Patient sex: M
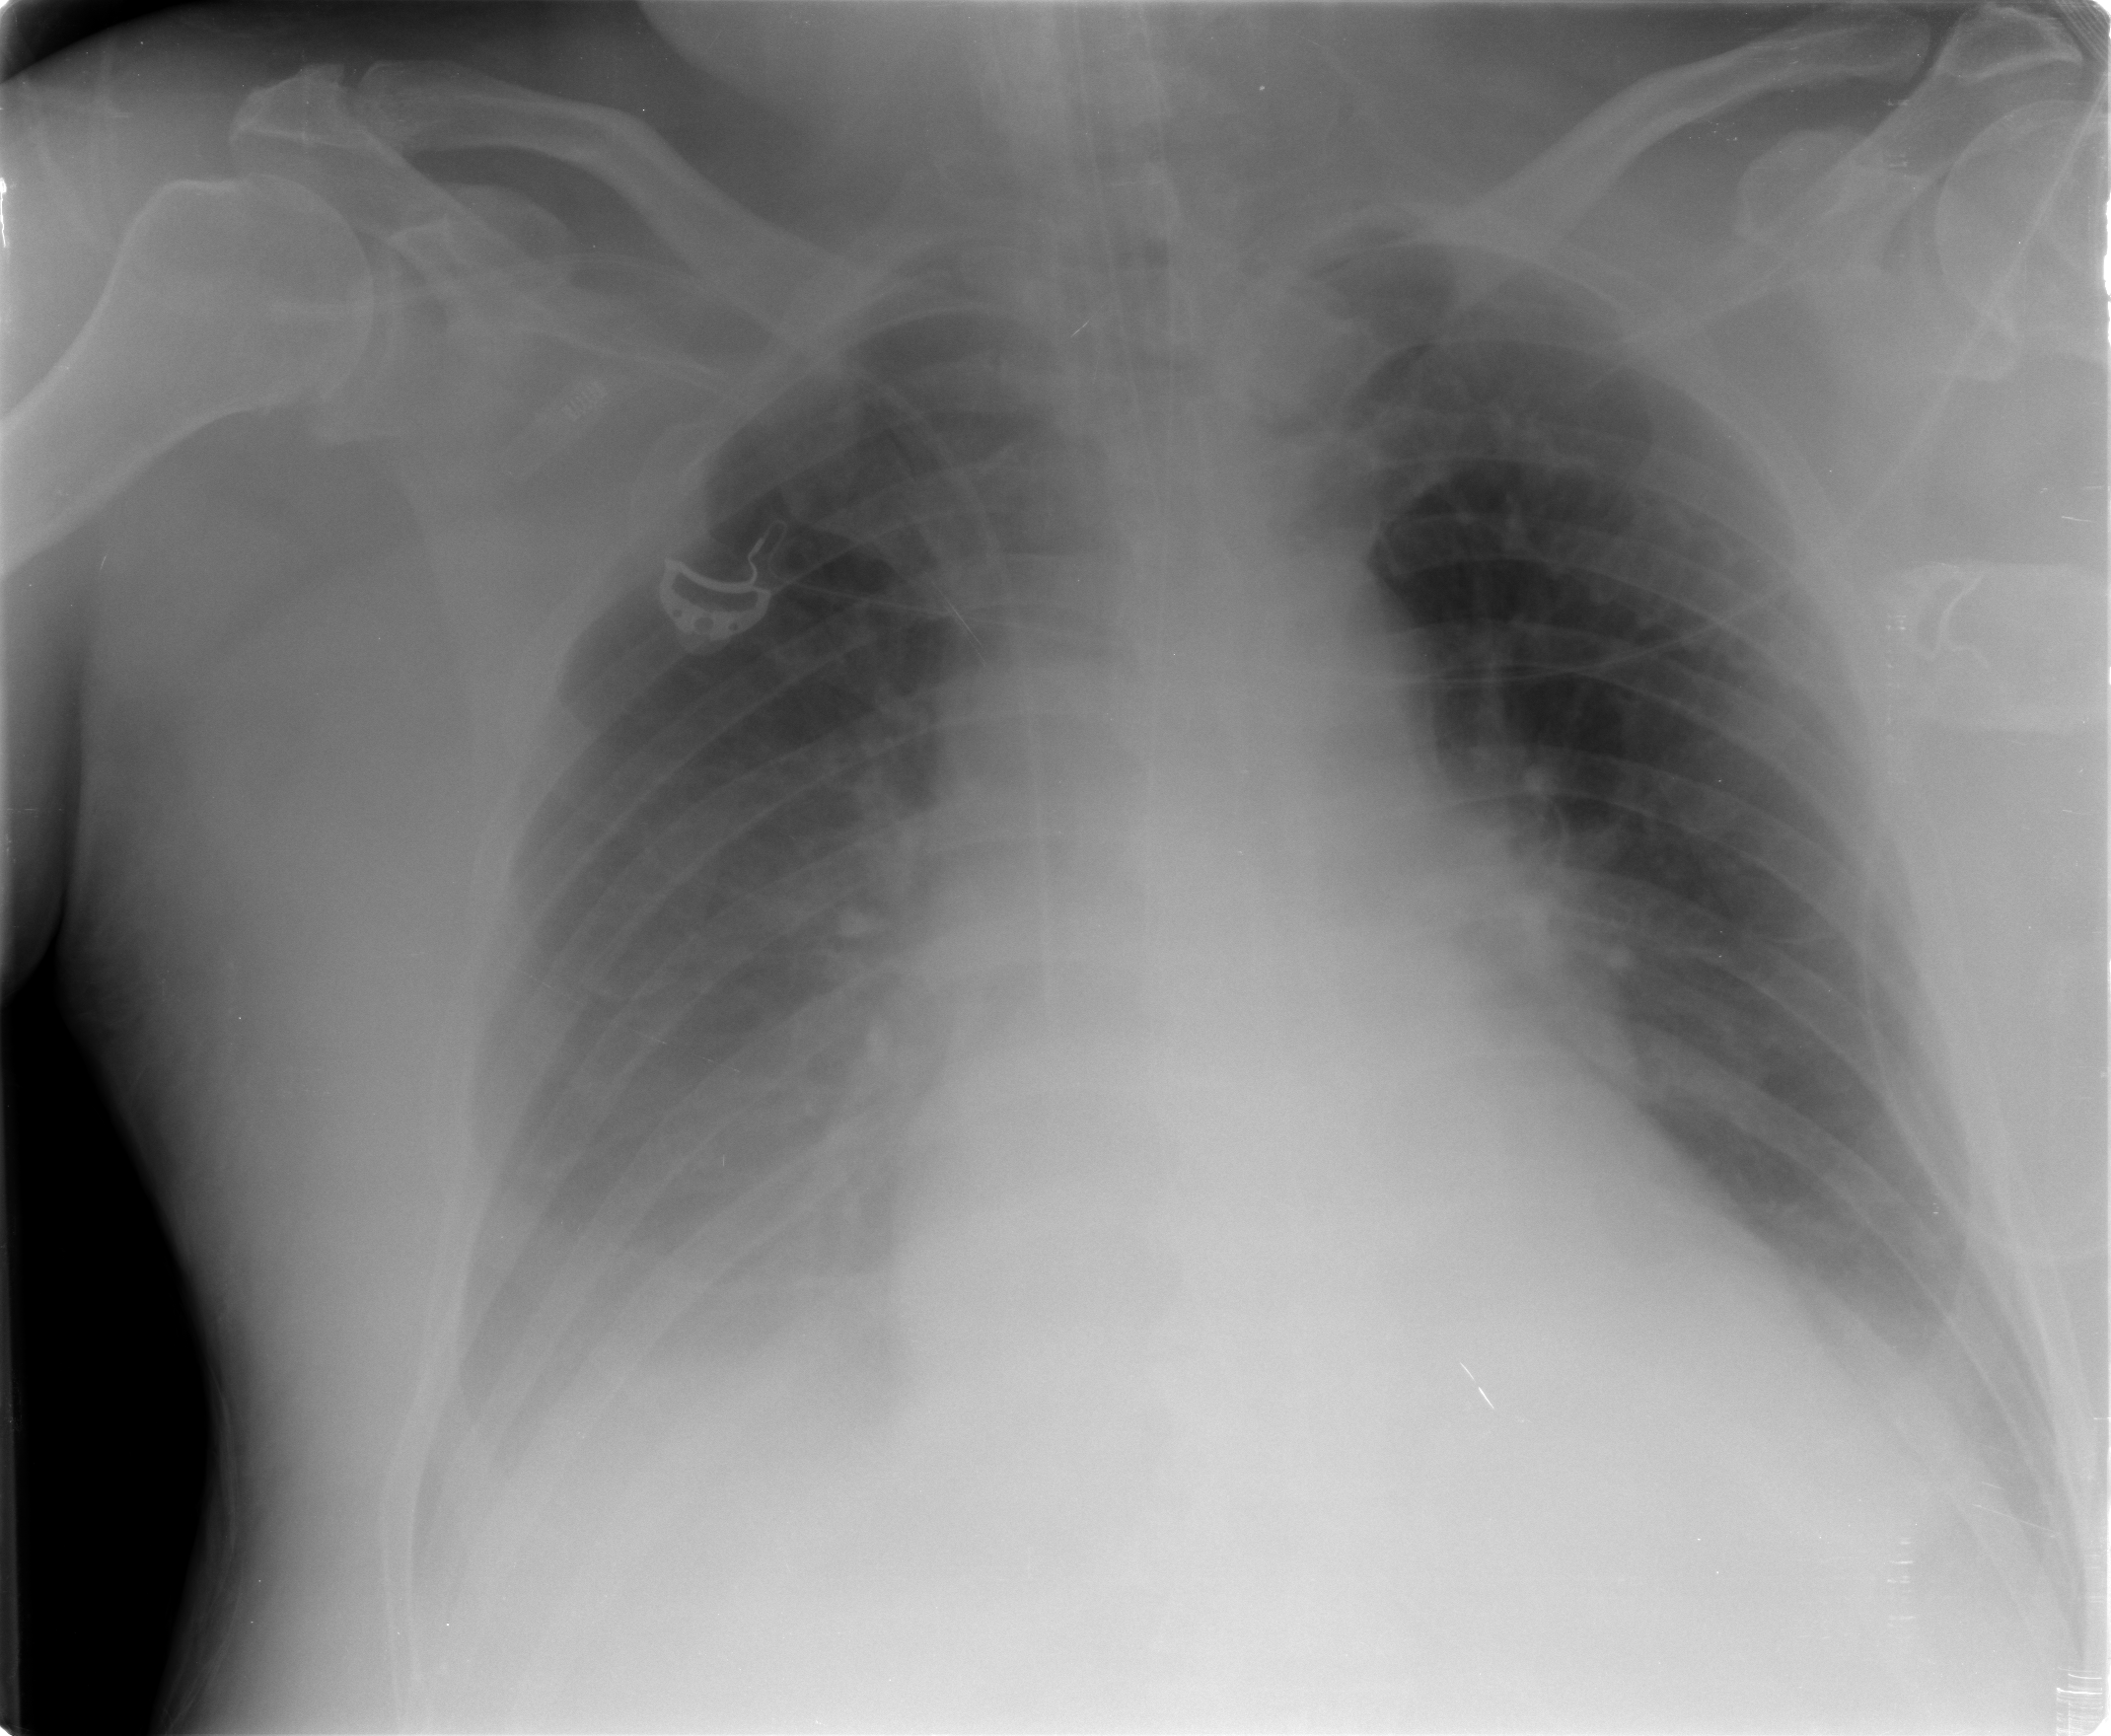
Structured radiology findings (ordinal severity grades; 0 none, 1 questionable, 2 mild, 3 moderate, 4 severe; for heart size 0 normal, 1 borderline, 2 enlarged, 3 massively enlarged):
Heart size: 2
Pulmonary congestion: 0
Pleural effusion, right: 2
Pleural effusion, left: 2
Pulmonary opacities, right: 0
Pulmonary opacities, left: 0
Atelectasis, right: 2
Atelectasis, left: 2